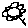
Label: flower